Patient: sex F, age 75
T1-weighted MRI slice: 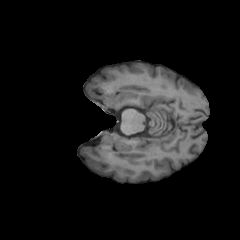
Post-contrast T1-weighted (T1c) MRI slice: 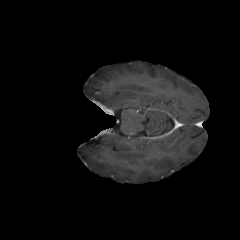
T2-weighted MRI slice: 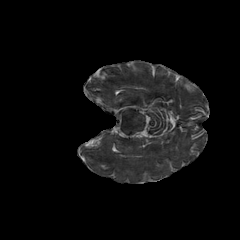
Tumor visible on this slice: no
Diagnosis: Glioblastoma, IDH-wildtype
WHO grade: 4